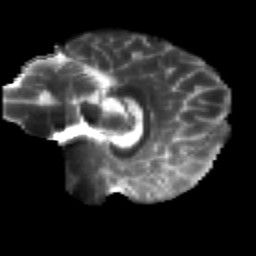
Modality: T2w
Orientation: sagittal
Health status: healthy
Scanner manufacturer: siemens
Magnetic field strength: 3 T
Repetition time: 10.6 s
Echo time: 0.092 s